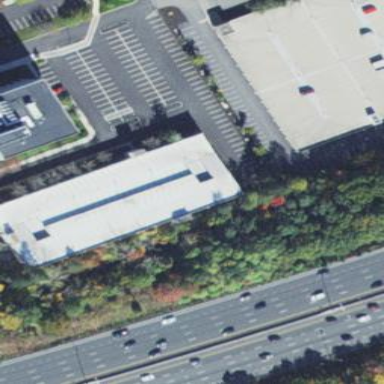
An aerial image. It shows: Multi-storey parking building.